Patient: sex M, age 71
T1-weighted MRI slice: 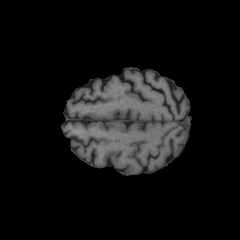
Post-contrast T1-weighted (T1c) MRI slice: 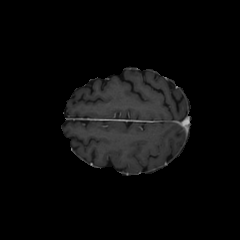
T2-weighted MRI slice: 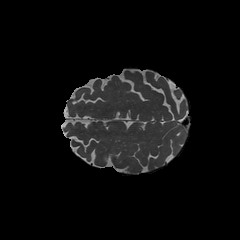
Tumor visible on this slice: no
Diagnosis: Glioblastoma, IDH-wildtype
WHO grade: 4